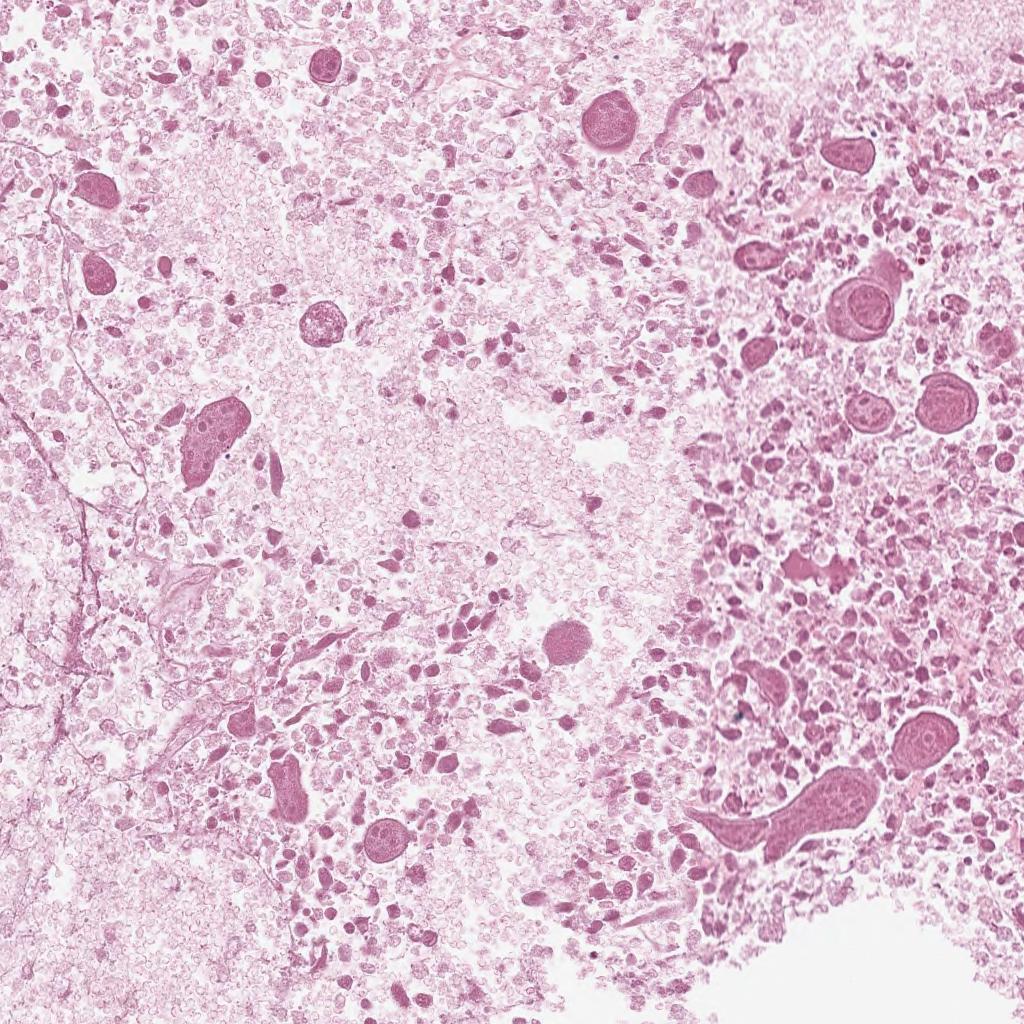
Label: Non-Viable-Tumor